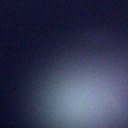
Screen state: off